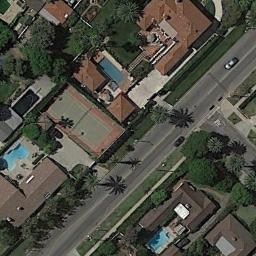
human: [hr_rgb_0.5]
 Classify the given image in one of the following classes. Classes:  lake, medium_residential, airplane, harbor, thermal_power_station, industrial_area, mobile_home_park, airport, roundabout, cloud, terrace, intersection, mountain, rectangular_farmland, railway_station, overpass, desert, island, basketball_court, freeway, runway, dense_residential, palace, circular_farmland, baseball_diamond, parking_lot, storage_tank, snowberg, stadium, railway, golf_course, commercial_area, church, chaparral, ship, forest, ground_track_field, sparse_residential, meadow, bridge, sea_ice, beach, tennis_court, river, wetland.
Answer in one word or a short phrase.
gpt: tennis_court